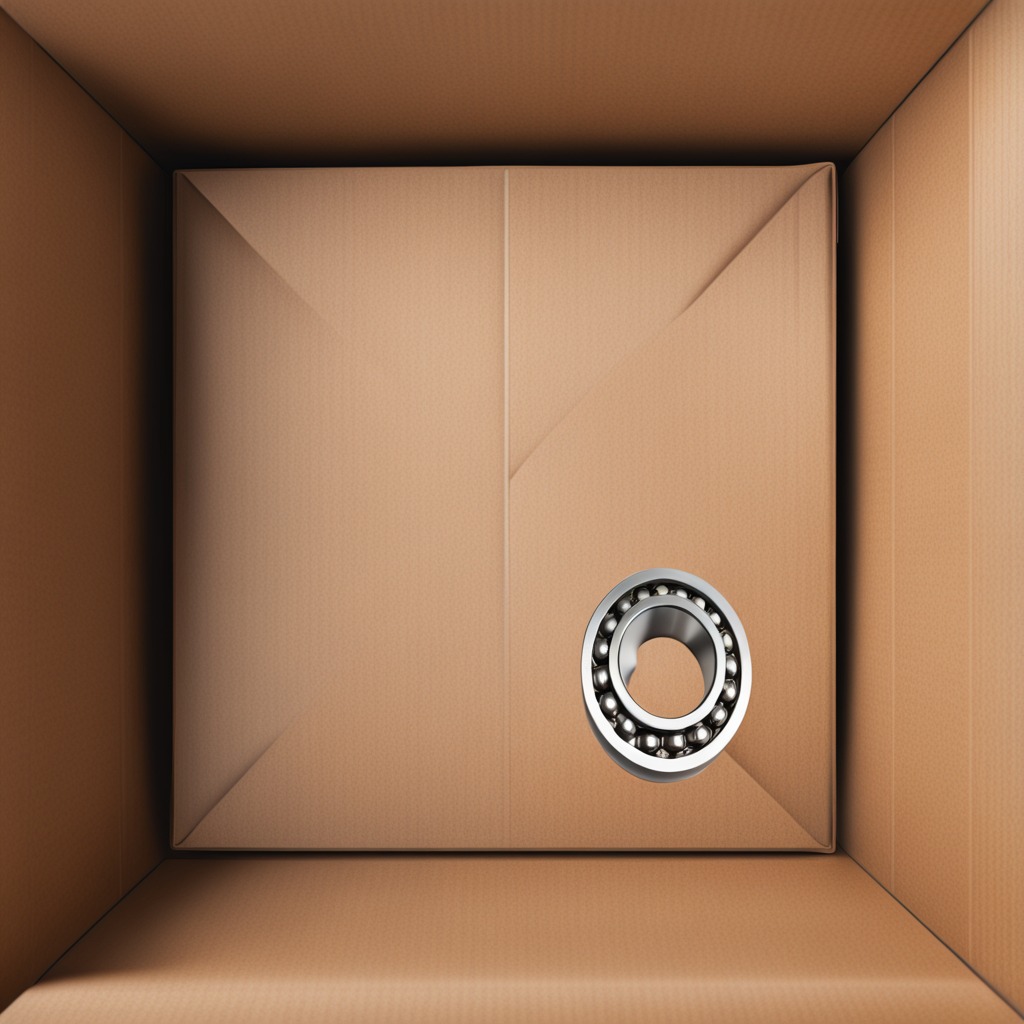
A metal ball bearing lying on a cardboard box surface in an outdoor workshop during daytime bright natural light soft shadows slightly creased but